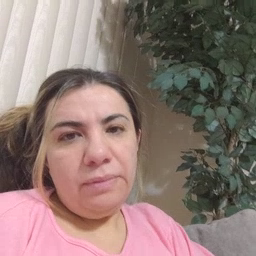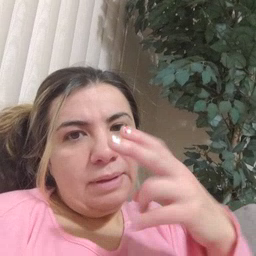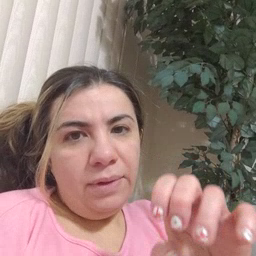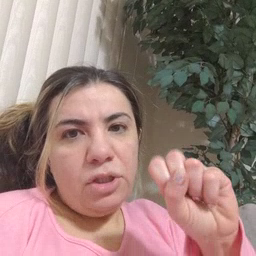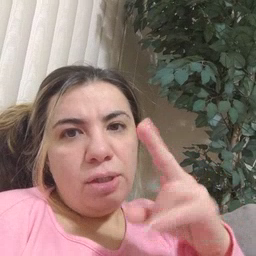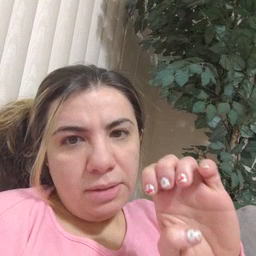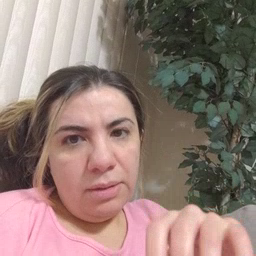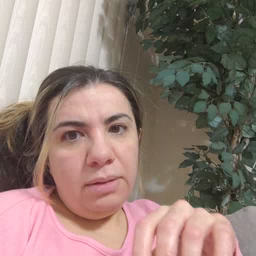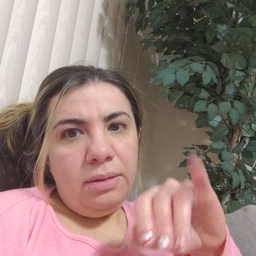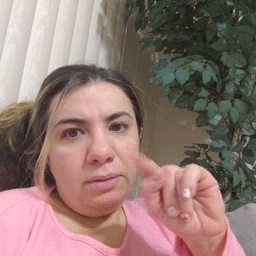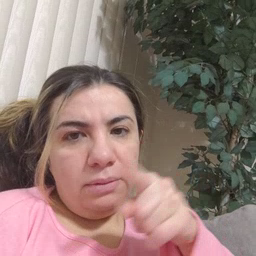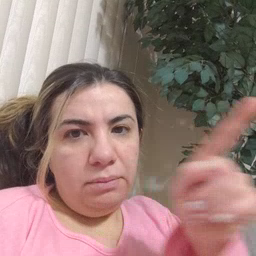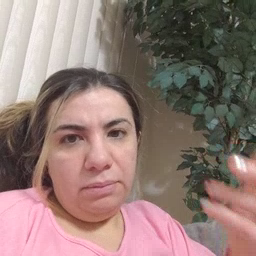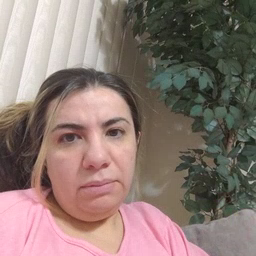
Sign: hesheit